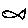
Label: fish